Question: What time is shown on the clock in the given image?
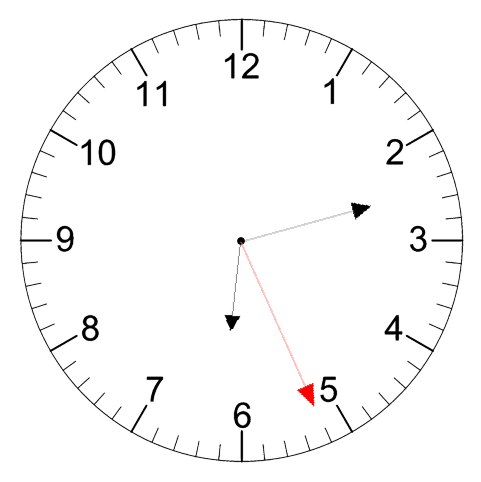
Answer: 06:12:26